Interaction volume radius: 5 \u00c5
Interaction volume height: 15 \u00c5
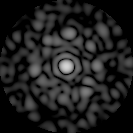
Disorder parameter: 0.8976